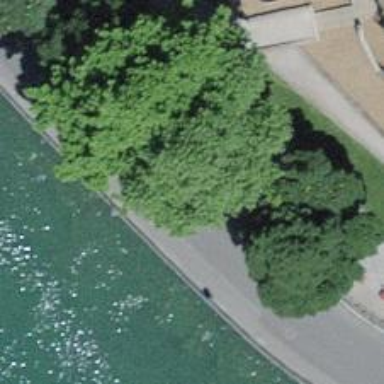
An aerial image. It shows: Red bench.